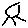
Label: sun